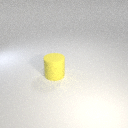
large yellow rubber cylinder